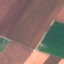
Land use / land cover class: AnnualCrop